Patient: sex M, age 57
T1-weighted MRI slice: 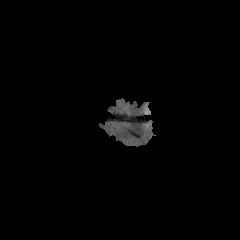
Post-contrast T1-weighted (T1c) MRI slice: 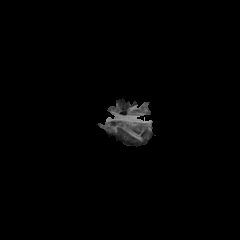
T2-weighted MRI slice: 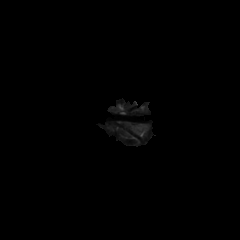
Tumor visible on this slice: no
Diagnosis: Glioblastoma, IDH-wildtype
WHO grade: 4